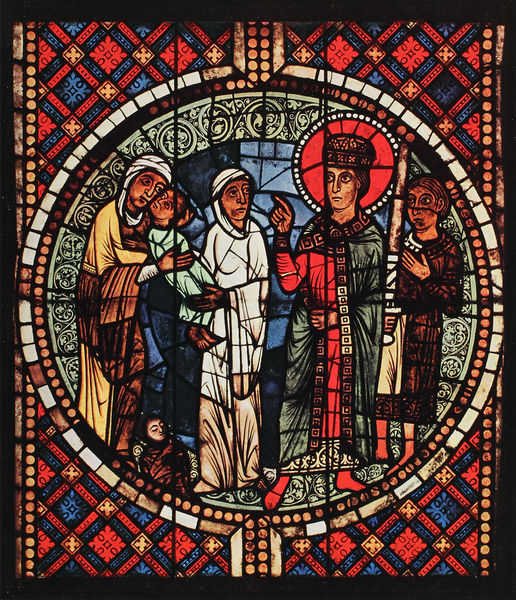
Titel: Das Urteil König Salomons
Institution: Strassburger Münster
Schlagwörter: blau, mann, umhang, weiß, gelb, grün, menschen, bunt, fenster, finger, frau, glas, licht, rot, muster, ornament, rahmen, kirche, gewand, mantel, kind, krone, kinder, kreis, rund, ranken, farbig, schuhe, baby, könig, schwert, mosaik, ritter, ranke, heiligenschein, buntglas, glasmalerei, jesus, mittelalter, segnung, heiliger, taufe, maria, vertreibung, ornamnet, bund, blei, kirchenfenster, juden, christ, buntglasfenster, salomo, erlass, 6 personen, rot-blau